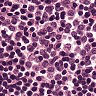
Metastatic tissue present: no